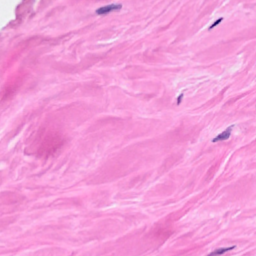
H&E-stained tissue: Breast